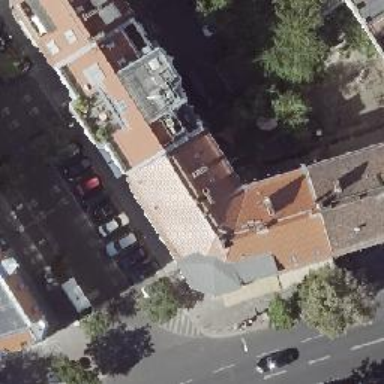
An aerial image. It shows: Café.